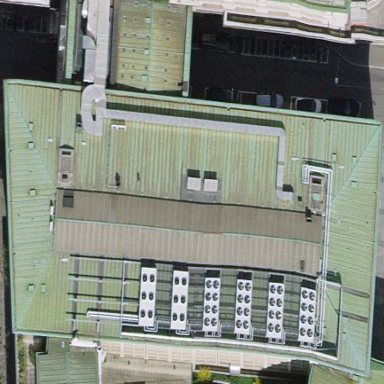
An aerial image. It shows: Office building.